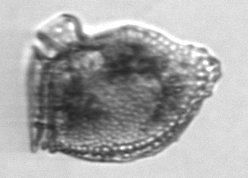
Label: Dinophysis_norvegica